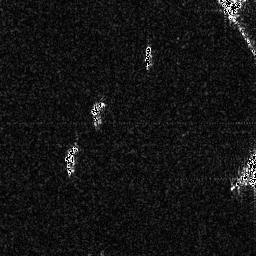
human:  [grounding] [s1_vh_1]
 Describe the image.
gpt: In the satellite image, there is  <ref>1 small ship </ref> <box>[[25, 57, 29, 68, 0]]</box> located at left,  <ref>1 small ship </ref> <box>[[34, 39, 41, 44, 0]]</box> located at center,  <ref>1 small ship </ref> <box>[[55, 17, 59, 26, 0]]</box> located at top.